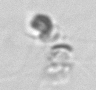
Label: Chaetoceros_socialis